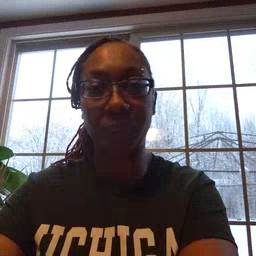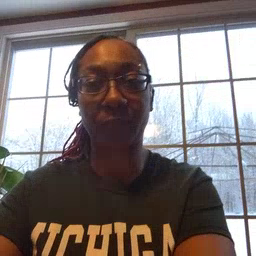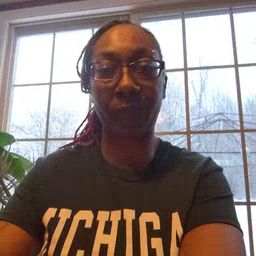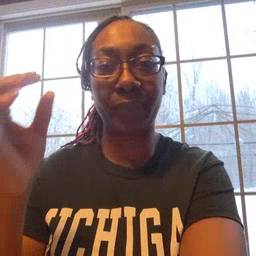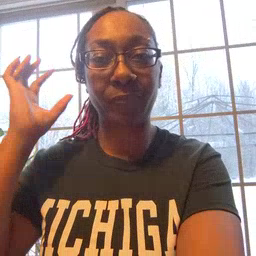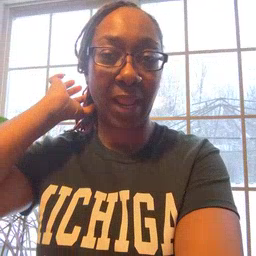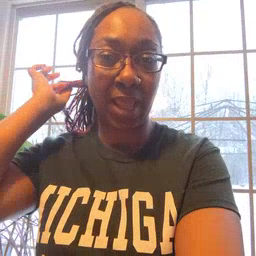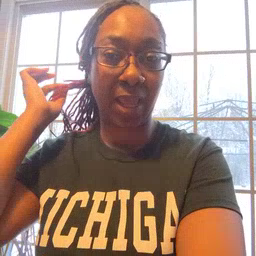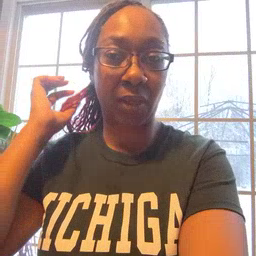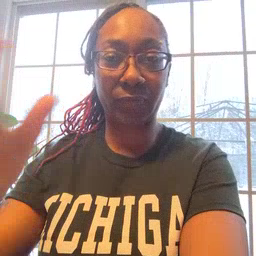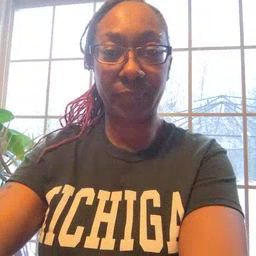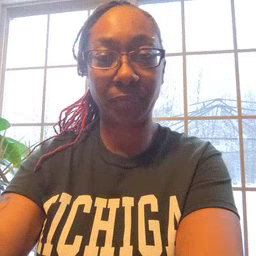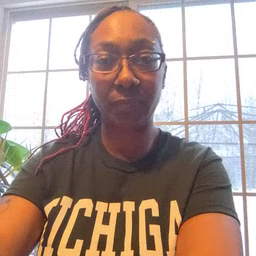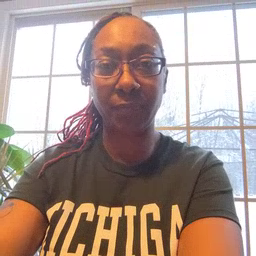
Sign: hair